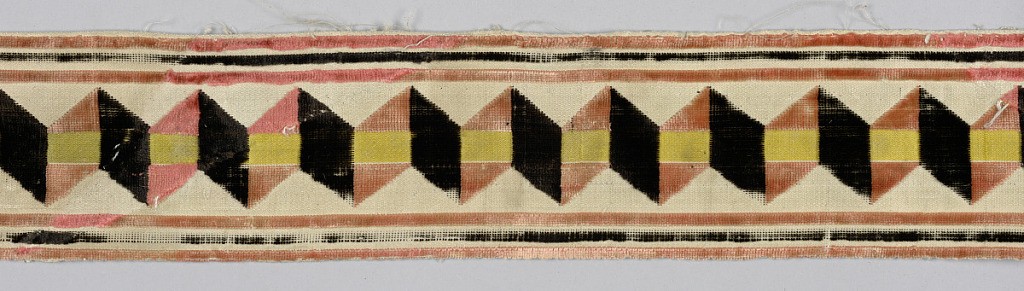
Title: Fragment
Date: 18th century
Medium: silk Technique: supplementary warp pile in a satin foundation (velvet)
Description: Fragment of narrow panel of white satin ground with central yellow satin stripe.  Over this is velvet in goemetric zigzag in pink and black. Cut from a large frabirc or else sevages removed.